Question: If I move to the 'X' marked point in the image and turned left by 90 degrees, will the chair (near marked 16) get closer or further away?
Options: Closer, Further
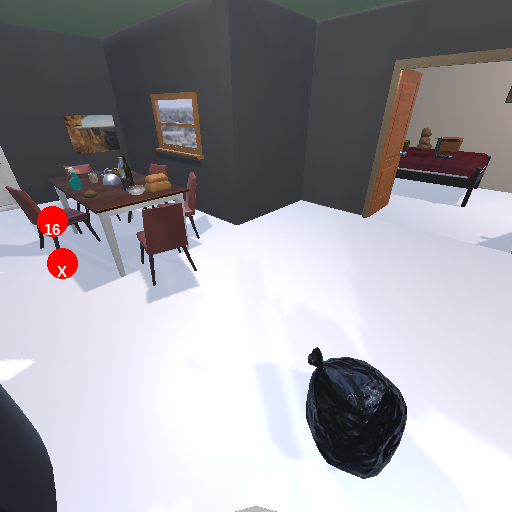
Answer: Closer